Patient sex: M
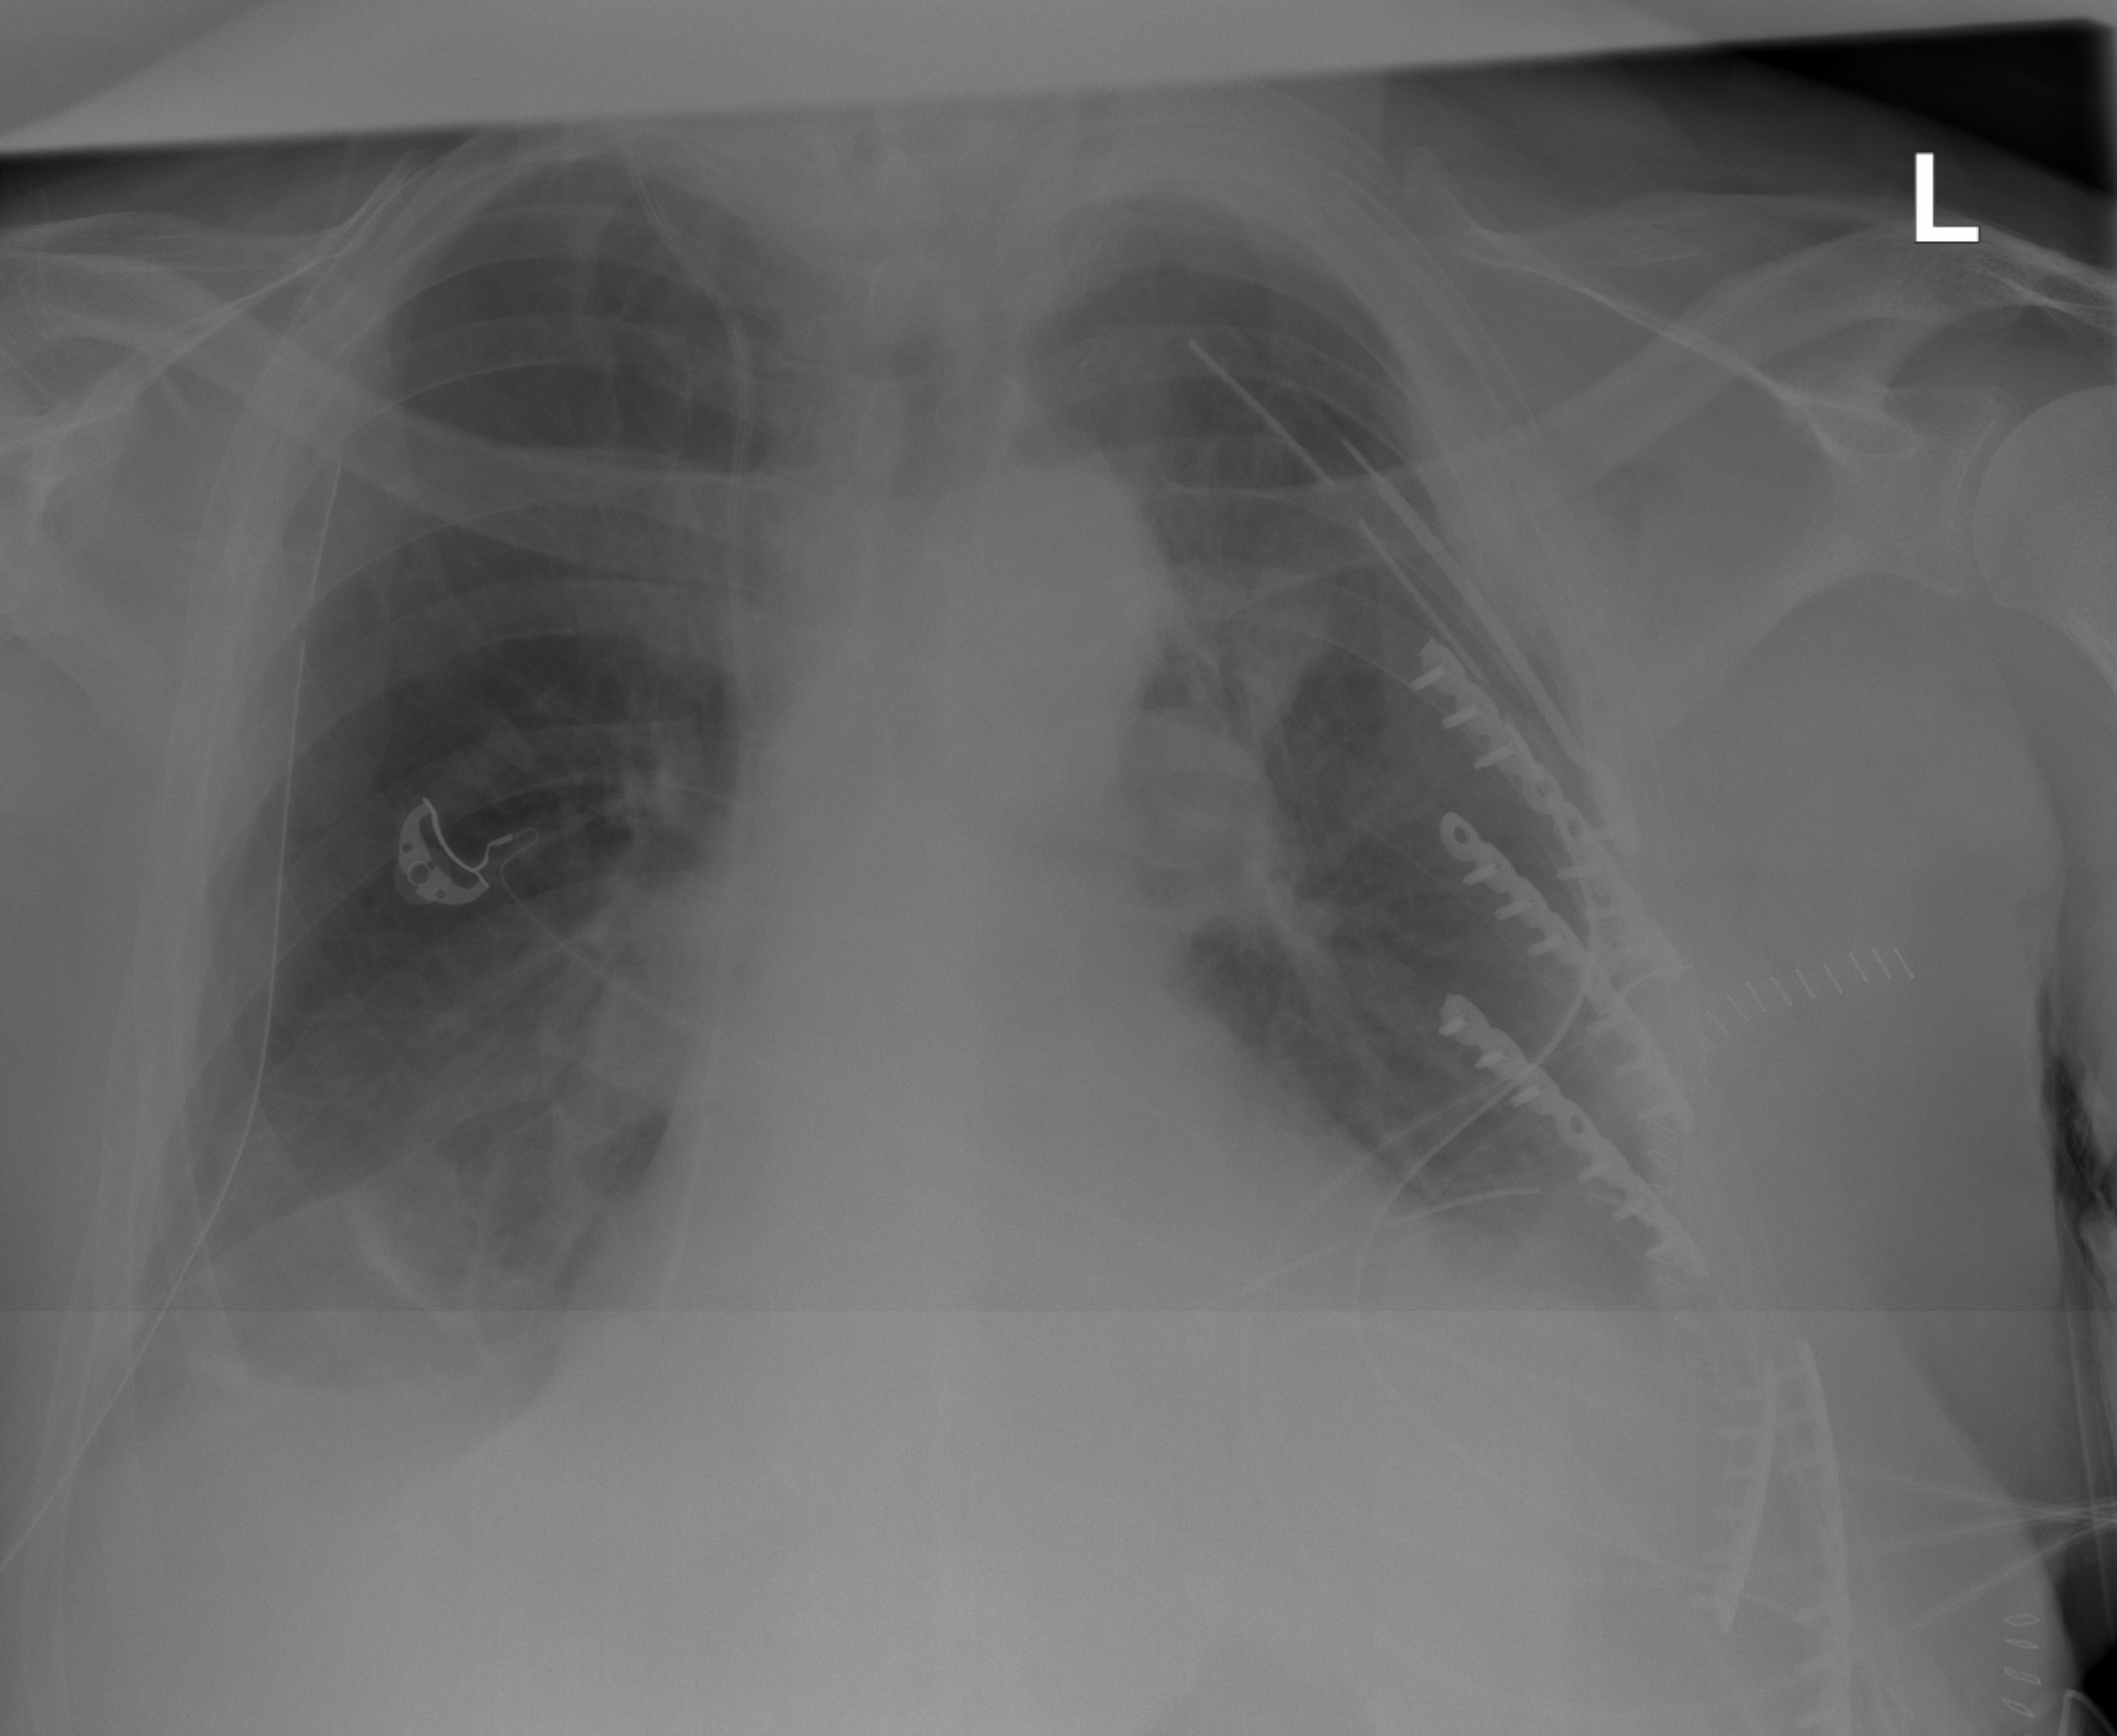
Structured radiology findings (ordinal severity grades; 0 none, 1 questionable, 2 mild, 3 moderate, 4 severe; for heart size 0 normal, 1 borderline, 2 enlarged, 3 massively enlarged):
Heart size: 2
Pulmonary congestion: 0
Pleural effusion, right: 2
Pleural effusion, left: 2
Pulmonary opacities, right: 0
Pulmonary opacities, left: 0
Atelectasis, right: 2
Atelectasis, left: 2